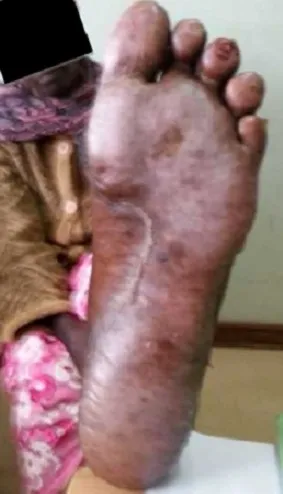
Blisters on the left foot.
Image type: medical_photograph (skin_photograph)